Field crop: tomato
Growth stage: 1
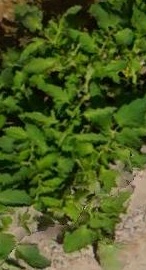
Species: tomato